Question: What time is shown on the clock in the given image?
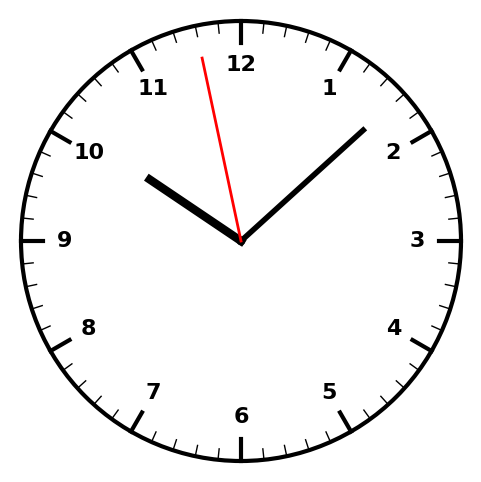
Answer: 10:07:58